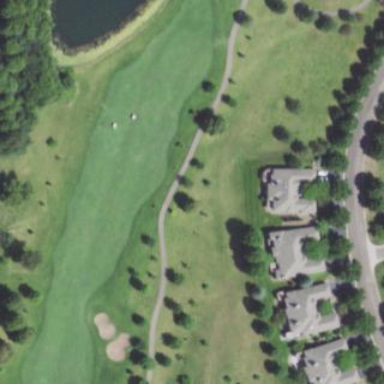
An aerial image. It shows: Golf fairway surrounded by grass.